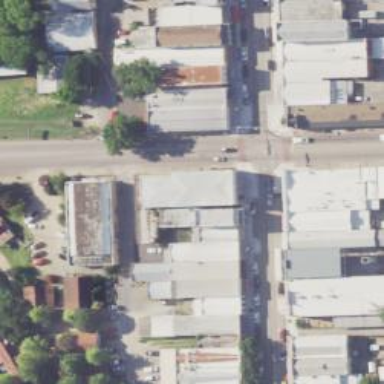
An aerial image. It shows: Alley classified as service road.